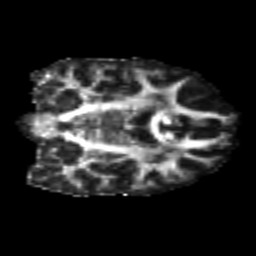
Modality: FA
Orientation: coronal
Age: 25
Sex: male
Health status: healthy
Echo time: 0.074 s